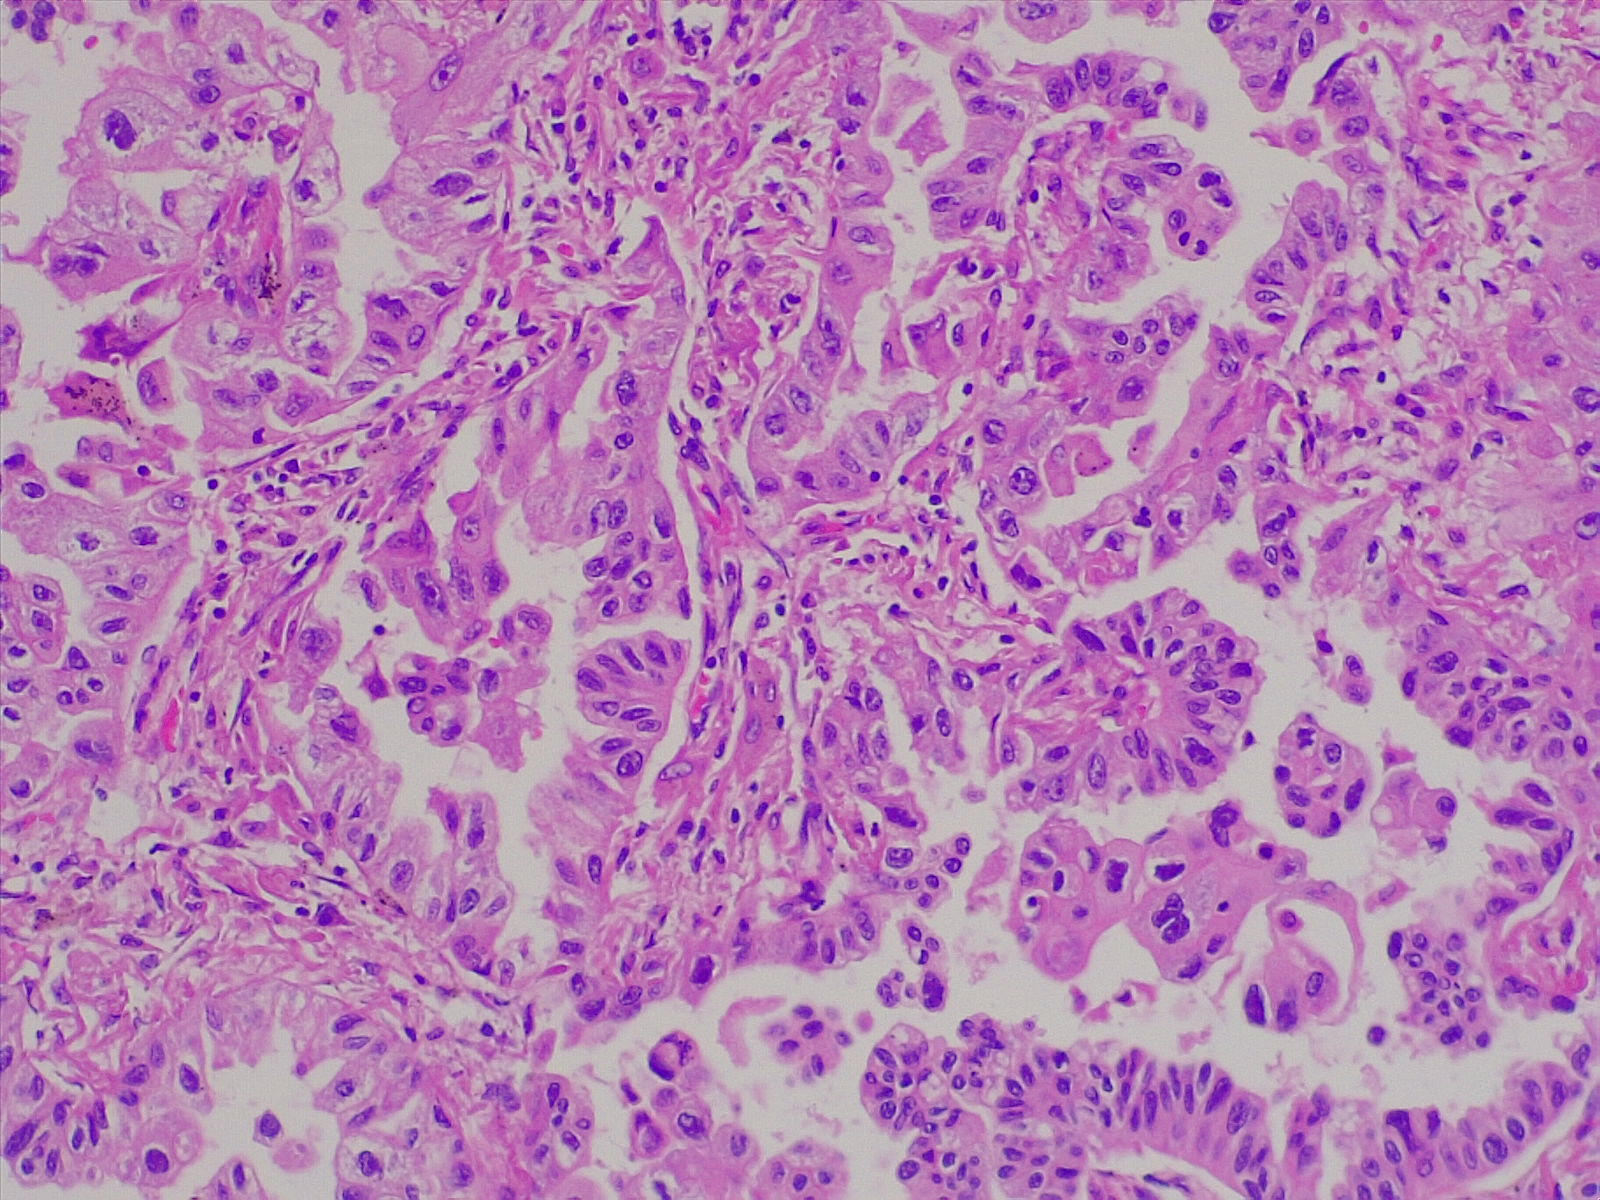
Label: lung adenocarcinoma, moderately differentiated